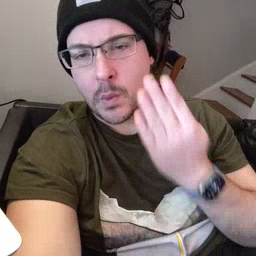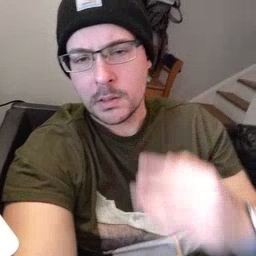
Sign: morning